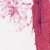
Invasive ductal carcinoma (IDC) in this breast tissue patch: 0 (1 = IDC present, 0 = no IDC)